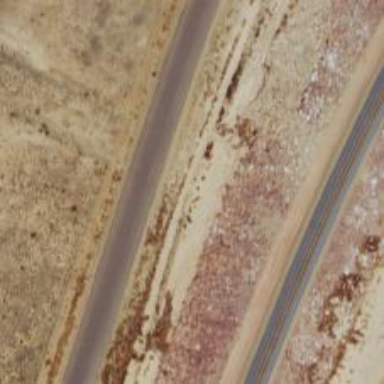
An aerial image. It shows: Abandoned road.